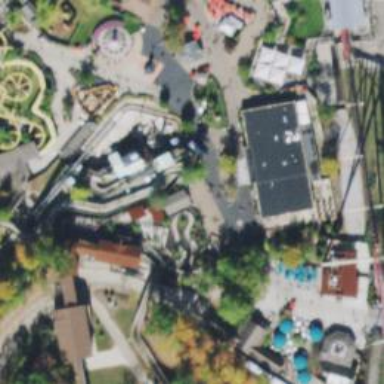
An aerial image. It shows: Water track roller coaster.